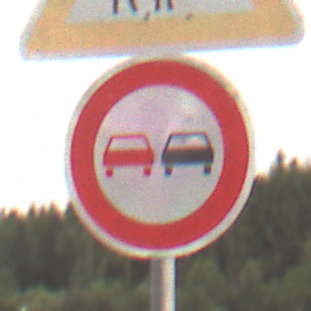
Verkehrszeichen: Ueberholverbot
Zusatzzeichen oben: ViehtriebLinks
Umgebung: Outdoor, Nature
Tageszeit: SunriseSunset
Wetter: Clear
Licht: Natural
Jahreszeit: NotSpecified
Kontrast: LowContrast